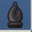
Piece: bB